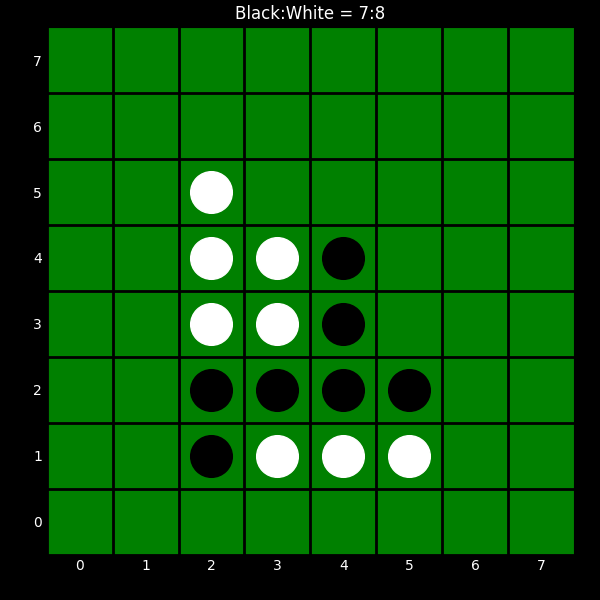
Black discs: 7
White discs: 8